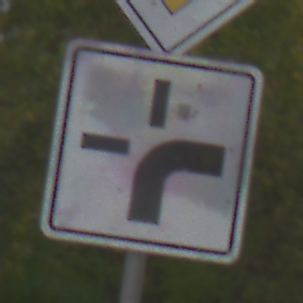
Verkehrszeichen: VerlaufVorfahrtsstrasse3
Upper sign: Vorfahrtsstrasse
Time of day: Midday
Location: Outdoor (Nature)
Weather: Overcast
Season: Autumn
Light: Natural